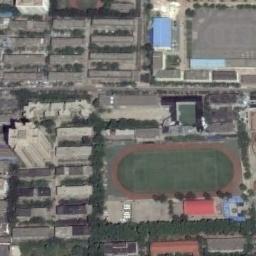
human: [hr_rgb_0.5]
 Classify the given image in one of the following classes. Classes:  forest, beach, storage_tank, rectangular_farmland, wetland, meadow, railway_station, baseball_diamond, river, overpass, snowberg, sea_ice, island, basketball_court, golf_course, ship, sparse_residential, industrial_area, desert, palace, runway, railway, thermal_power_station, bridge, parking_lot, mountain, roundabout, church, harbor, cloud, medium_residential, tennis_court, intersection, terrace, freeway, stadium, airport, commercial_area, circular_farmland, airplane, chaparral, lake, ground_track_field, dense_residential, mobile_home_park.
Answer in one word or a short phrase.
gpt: ground_track_field